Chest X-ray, AP view. Patient: 63 years old, sex M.
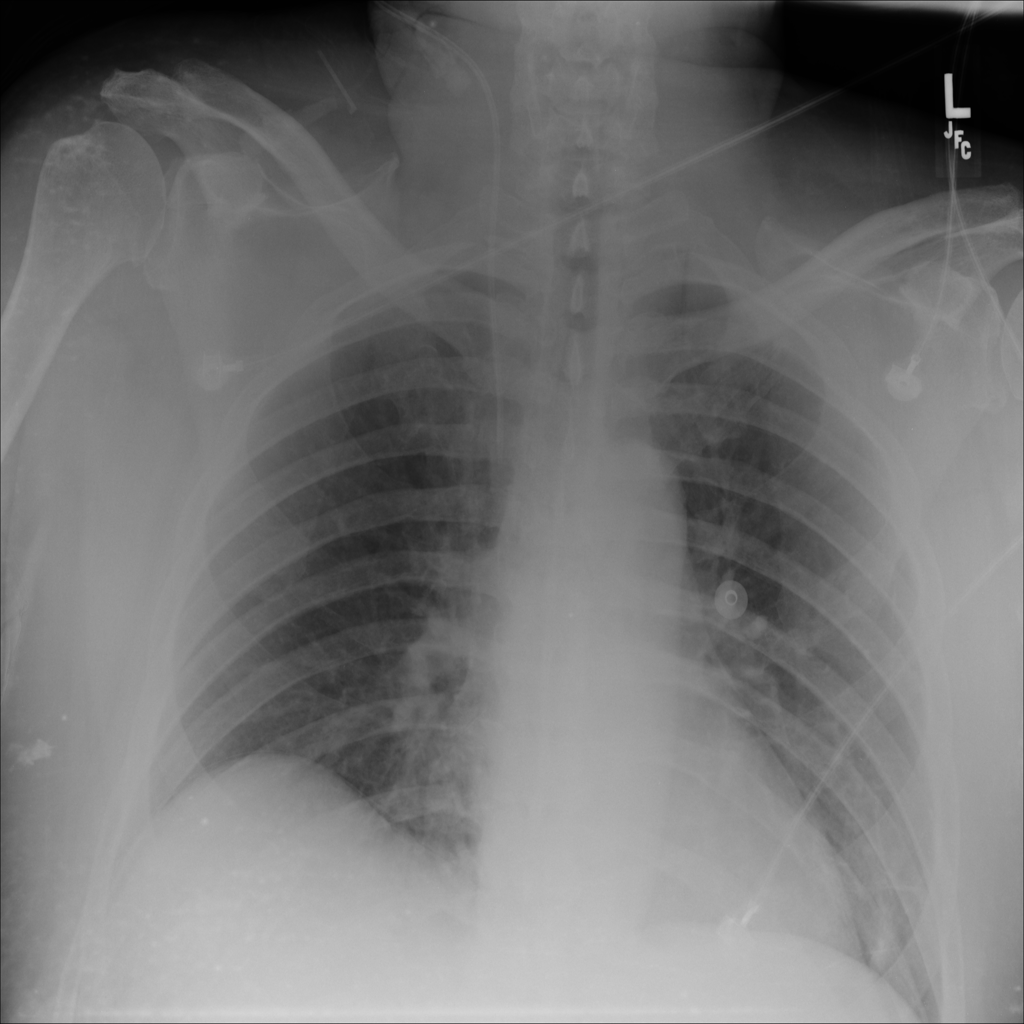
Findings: No Finding